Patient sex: M
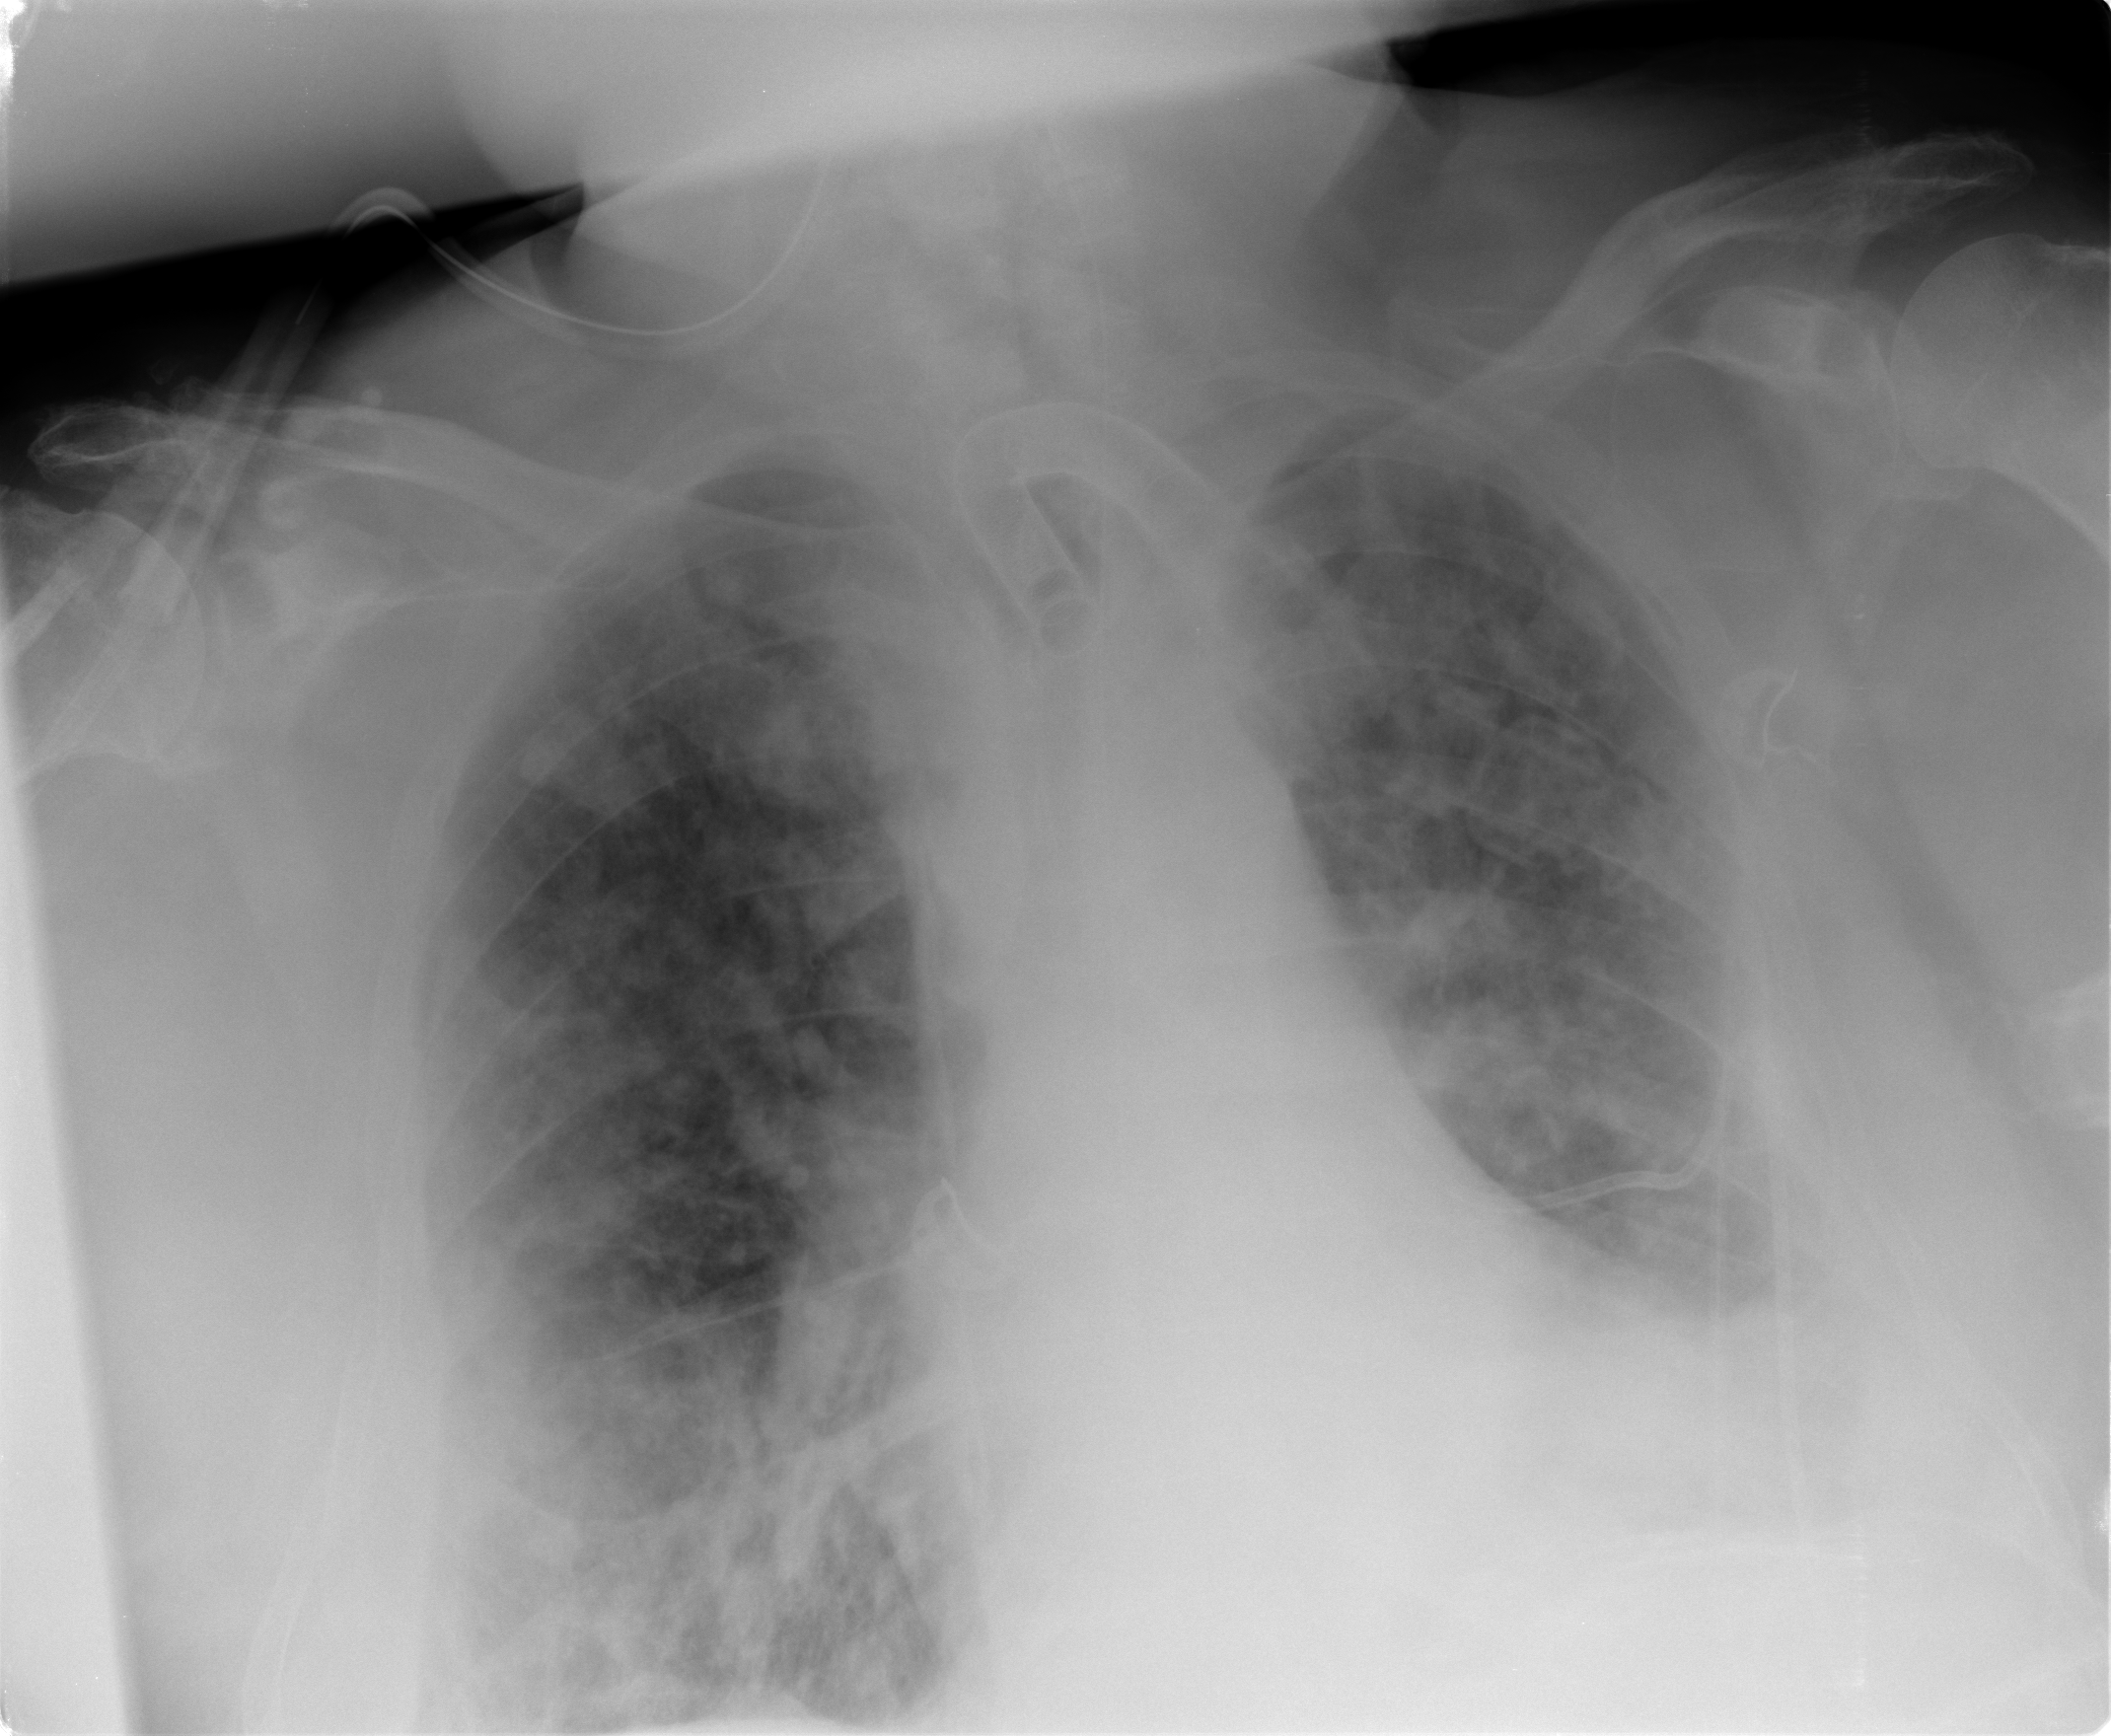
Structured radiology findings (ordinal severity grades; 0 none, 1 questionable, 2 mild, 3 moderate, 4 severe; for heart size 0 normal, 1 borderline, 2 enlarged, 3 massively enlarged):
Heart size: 0
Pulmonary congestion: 2
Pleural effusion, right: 2
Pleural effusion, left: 3
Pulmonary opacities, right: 3
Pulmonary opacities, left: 3
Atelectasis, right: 2
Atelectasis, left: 2